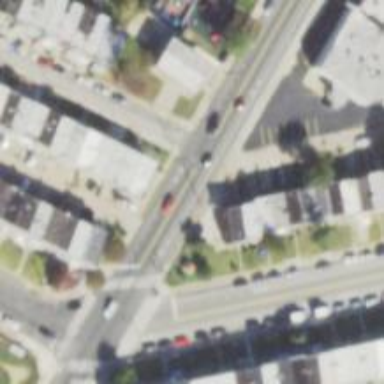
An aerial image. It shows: Alleyway designated as service road.